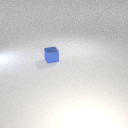
small blue metal cube